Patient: sex M, age 48
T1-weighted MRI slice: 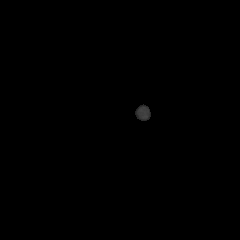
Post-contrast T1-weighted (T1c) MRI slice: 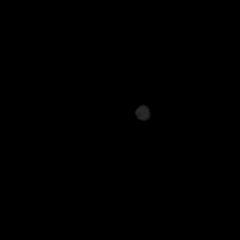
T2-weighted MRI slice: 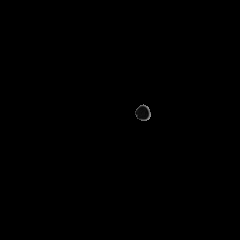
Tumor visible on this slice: no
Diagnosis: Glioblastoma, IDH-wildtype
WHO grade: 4